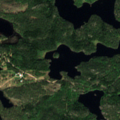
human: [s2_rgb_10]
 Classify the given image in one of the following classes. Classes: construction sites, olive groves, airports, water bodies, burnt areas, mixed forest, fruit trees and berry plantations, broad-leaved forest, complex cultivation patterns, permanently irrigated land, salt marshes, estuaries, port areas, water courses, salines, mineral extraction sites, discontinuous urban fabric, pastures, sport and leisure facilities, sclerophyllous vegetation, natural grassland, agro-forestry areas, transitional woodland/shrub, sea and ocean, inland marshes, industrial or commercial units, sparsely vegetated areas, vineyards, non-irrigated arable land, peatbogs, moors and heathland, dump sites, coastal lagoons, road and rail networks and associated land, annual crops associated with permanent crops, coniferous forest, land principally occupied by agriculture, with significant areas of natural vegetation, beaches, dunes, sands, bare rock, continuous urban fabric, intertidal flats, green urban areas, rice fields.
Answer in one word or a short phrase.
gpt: coniferous forest, water bodies